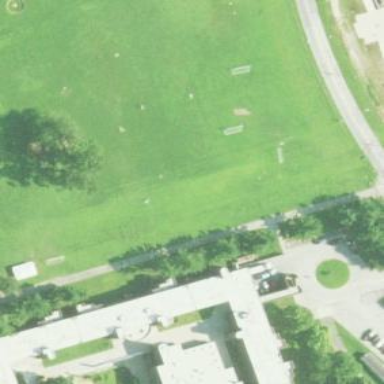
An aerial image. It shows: Soccer pitch designated for leisure and sports activities.